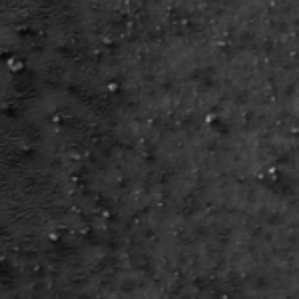
Label: frost